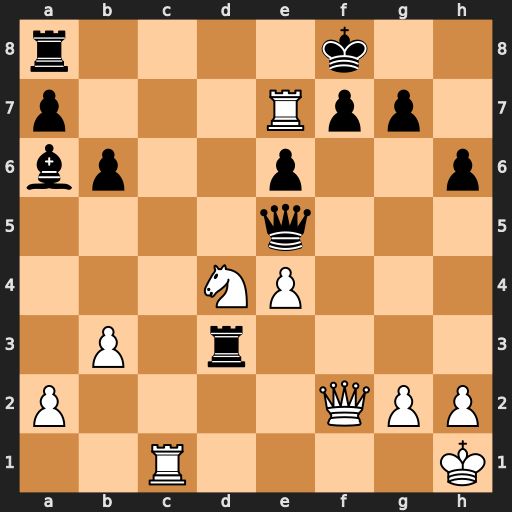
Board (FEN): r4k2/p3Rpp1/bp2p2p/4q3/3NP3/1P1r4/P4QPP/2R4K
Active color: w
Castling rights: -
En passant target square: -
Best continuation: Qxf7#